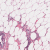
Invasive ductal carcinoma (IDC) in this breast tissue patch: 0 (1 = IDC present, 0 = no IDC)